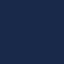
Label: SeaLake